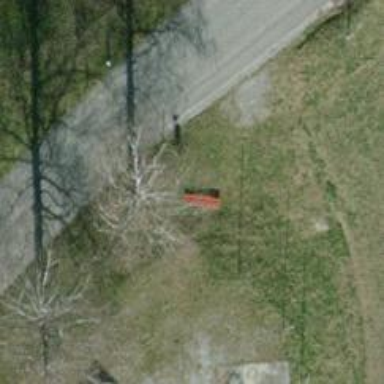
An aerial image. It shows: Red bench.